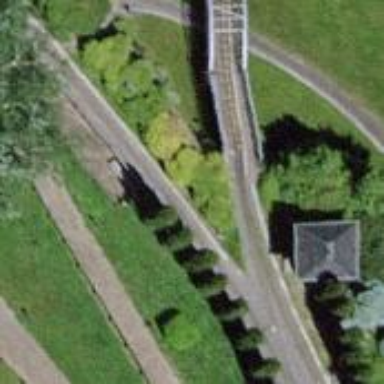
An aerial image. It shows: Miniature railway.